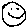
Label: smiley face